Question: I'm trying hard to find a way of aligning an 'EditText' and an 'ImageView' on Android. I keep getting this result:

The XML part is quite simple:
'''
<LinearLayout
android:layout_width="fill_parent"
android:layout_height="wrap_content"
android:orientation="horizontal" >
<ImageView
android:id="@+id/image"
android:layout_width="wrap_content"
android:layout_height="fill_parent"
android:gravity="center"
android:scaleType="centerInside"
android:src="@drawable/android"
android:visibility="gone" />
<EditText
android:id="@+id/edittext"
android:layout_width="fill_parent"
android:layout_height="wrap_content"
android:singleLine="true" />
</LinearLayout>
'''
I've also tried many of the suggestions below, including PravinCG's (RelativeLayout with alignTop/alignBottom):
'''
<RelativeLayout
android:layout_width="fill_parent"
android:layout_height="wrap_content"
android:gravity="center_vertical"
android:orientation="horizontal" >
<ImageView
android:id="@+id/image"
android:layout_width="wrap_content"
android:layout_height="wrap_content"
android:layout_alignBottom="@+id/edittext"
android:layout_alignTop="@+id/edittext"
android:scaleType="centerInside"
android:src="@drawable/android"
android:visibility="visible" />
<EditText
android:id="@+id/edittext"
android:layout_width="fill_parent"
android:layout_height="wrap_content"
android:layout_toRightOf="@id/image"
android:hint="@string/username"
android:singleLine="true" />
</RelativeLayout>
'''
But the result is exactly the same.
I've tried playing with the EditText's background padding, intrinsic height, but to no avail.
The EditText's background drawable is different among Android versions/ROMs, and I want to support them all.
How can I make this alignment on any android version (and style)?
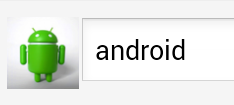
Answer: Finally found a suitable solution that scales across different Android versions/ROMs/styles.
The main problem is that the EditText's background drawable itself has transparent padding:

Also, I've noticed this transparent padding varies between different Android versions/ROMs/styles (stock ICS, for instance, has no transparent padding at all).
In a mid-way conclusion, my original code properly alignes my ImageView with my EditText. However, what I really want is to align my ImageView with the part of the EditText's background.
To achieve this, I scan a Bitmap I create from my EditText's background drawable. I scan it top-bottom and bottom-up to find the amount of fully transparent lines and use those values as top/bottom padding for my ImageView. All this consistently takes less than 5ms on my N1. Here's the code:
'''
if(editor.getBackground() != null) {
int width = editor.getWidth();
int height = editor.getHeight();
Drawable backgroundDrawable = editor.getBackground().getCurrent();
// Paint the editor's background in our bitmap
Bitmap tempBitmap = Bitmap.createBitmap(width, height, Config.ARGB_4444);
backgroundDrawable.draw(new Canvas(tempBitmap));
// Get the amount of transparent lines at the top and bottom of the bitmap to use as padding
int topPadding = countTransparentHorizontalLines(0, height, tempBitmap);
int bottomPadding = countTransparentHorizontalLines(height-1, -1, tempBitmap);
// Discard the calculated padding if it means hiding the image
if(topPadding + bottomPadding > height) {
topPadding = 0;
bottomPadding = 0;
}
tempBitmap.recycle();
// Apply the padding
image.setPadding(0, topPadding, 0, bottomPadding);
}
private int countTransparentHorizontalLines(int fromHeight, int toHeight, Bitmap bitmap) {
int transparentHorizontalLines = 0;
int width = bitmap.getWidth();
int currentPixels[] = new int[width];
boolean fullyTransparentLine = true;
boolean heightRising = (fromHeight < toHeight);
int inc = heightRising ? 1 : -1;
for(int height = fromHeight; heightRising ? (height < toHeight) : (toHeight < height); height+=inc) {
bitmap.getPixels(currentPixels, 0, width, 0, height, width, 1);
for(int currentPixel : currentPixels) {
if(currentPixel != Color.TRANSPARENT && Color.alpha(currentPixel) != 255) {
fullyTransparentLine = false;
break;
}
}
if(fullyTransparentLine)
transparentHorizontalLines++;
else
break;
}
return transparentHorizontalLines;
}
'''
And it works like a charm!